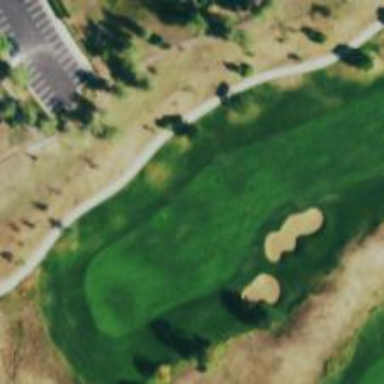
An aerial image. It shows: Golf hole.